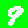
Digit: 9